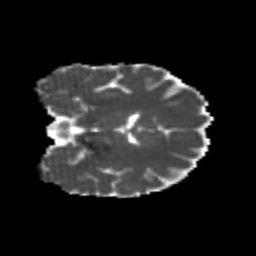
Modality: MD
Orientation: coronal
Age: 25
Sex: female
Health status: healthy
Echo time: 0.074 s